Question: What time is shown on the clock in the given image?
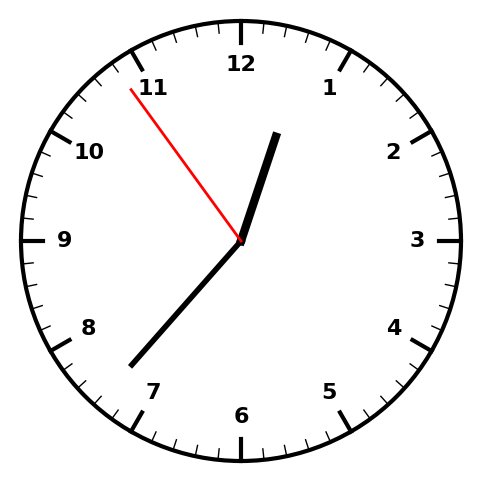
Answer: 12:36:54